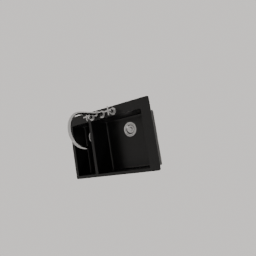
Label: appliances